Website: lowes
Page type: cart
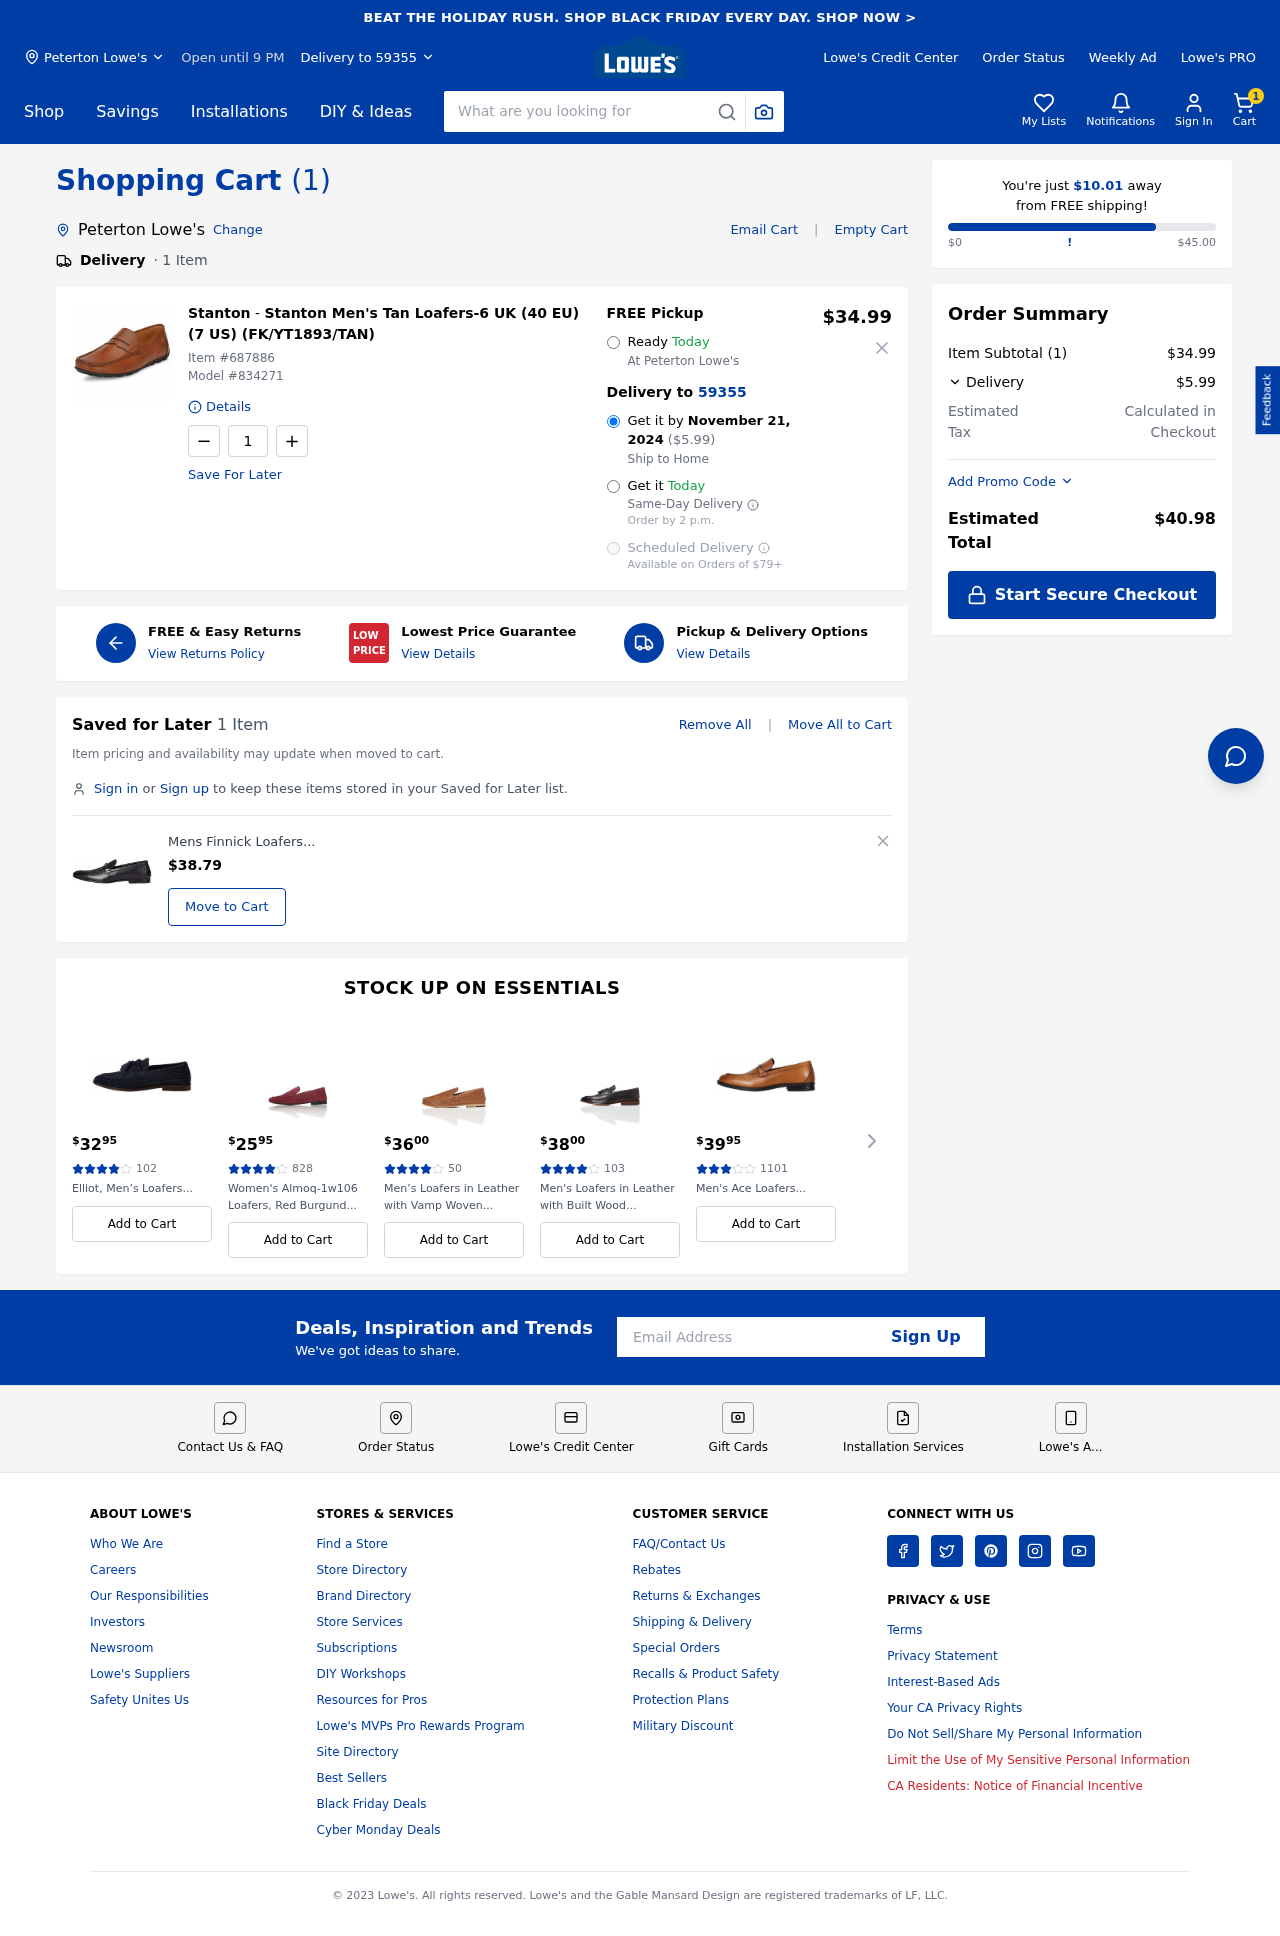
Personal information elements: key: PII_CITY
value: Peterton Lowe's
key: PII_EMAIL
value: shelby.avery@hotmail.com
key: PII_POSTCODE
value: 59355
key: PII_CITY2
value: Peterton Lowe's
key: PII_CITY3
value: Peterton
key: PII_POSTCODE2
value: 59355
Product elements: key: PRODUCT1_BRAND
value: Stanton
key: PRODUCT1_NAME
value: Stanton Men's Tan Loafers-6 UK (40 EU) (7 US) (FK/YT1893/TAN)
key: PRODUCT1_PRICE
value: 34.99
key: PRODUCT1_QUANTITY
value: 1
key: PRODUCT2_NAME
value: Mens Finnick Loafers
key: PRODUCT2_PRICE
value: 38.79
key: PRODUCT1_ITEM_NUMBER
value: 687886
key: PRODUCT1_MODEL_NUMBER
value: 834271
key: PRODUCT3_PRICE
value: $3295
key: PRODUCT3_NUM_RATINGS
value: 102
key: PRODUCT3_NAME
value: Elliot, Men’s Loafers...
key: PRODUCT4_PRICE
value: $2595
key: PRODUCT4_NUM_RATINGS
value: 828
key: PRODUCT4_NAME
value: Women's Almoq-1w106 Loafers, Red Burgund...
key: PRODUCT5_PRICE
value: $3600
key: PRODUCT5_NUM_RATINGS
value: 50
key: PRODUCT5_NAME
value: Men’s Loafers in Leather with Vamp Woven...
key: PRODUCT6_PRICE
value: $3800
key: PRODUCT6_NUM_RATINGS
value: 103
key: PRODUCT6_NAME
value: Men's Loafers in Leather with Built Wood...
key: PRODUCT7_PRICE
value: $3995
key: PRODUCT7_NUM_RATINGS
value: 1101
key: PRODUCT7_NAME
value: Men's Ace Loafers...
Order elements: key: ORDER_NUM_ITEMS
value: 1
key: ORDER_DELIVERY_DATE
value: November 21, 2024
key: ORDER_SHIPPING_COST2
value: $5.99
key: ORDER_SHIPPING_AWAY
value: $10.01
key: ORDER_SUBTOTAL
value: $34.99
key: ORDER_SHIPPING_COST
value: $5.99
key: ORDER_TOTAL
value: $40.98
Search elements: key: HEADER_SEARCH
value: What are you looking for
Other elements: key: SAVED_NUM_ITEMS
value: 1 Item